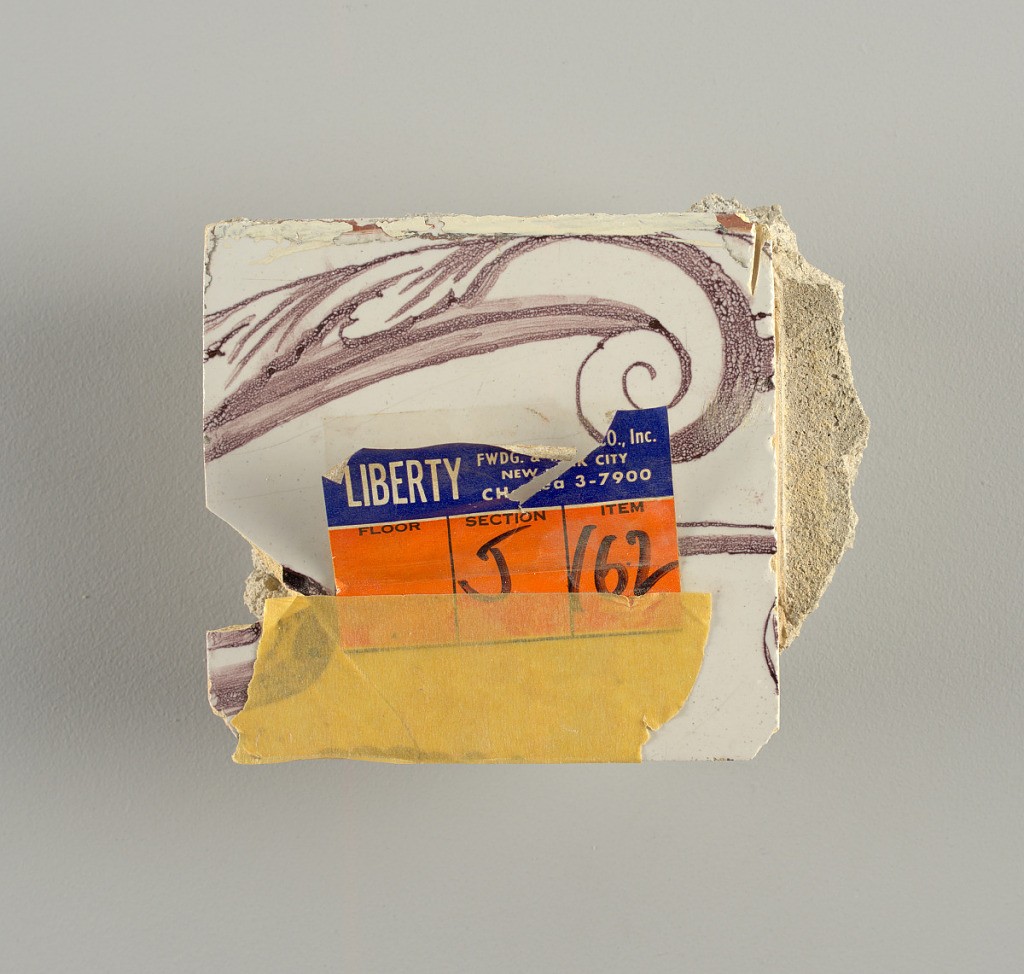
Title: Wall facing
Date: ca. 1725
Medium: tin-glazed earthenware, underglaze
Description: Two vertical rectangles, twenty-three tiles high.  A) Nine tiles wide at top; seven tiles wide at bottom.  B) Ten and one-half tiles wide.

Arabesque design of foliage.  A) with centered figure of Justice under a canopy.  B) with centered urn.